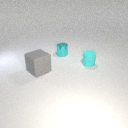
small cyan rubber cylinder behind large gray rubber cube